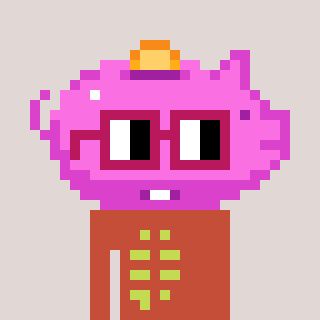
a pixel art character with square dark red glasses, a piggybank-shaped head and a rust-colored body on a warm background